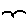
Label: bird